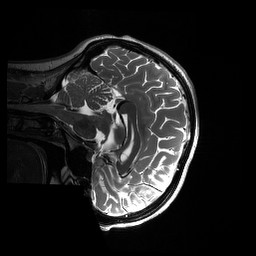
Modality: T2w
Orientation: sagittal
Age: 23
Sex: female